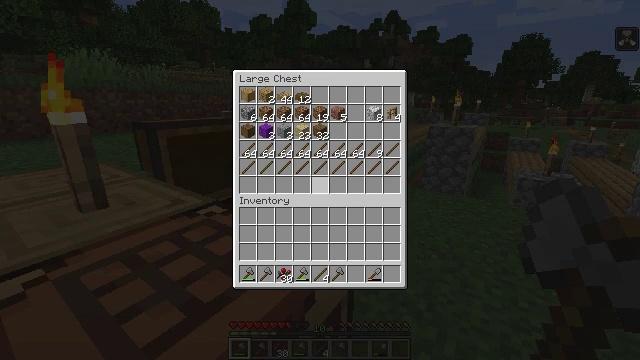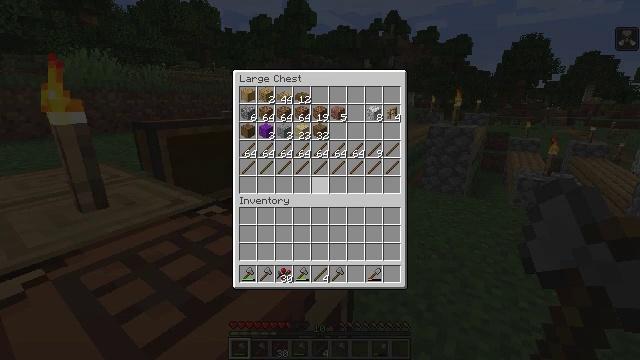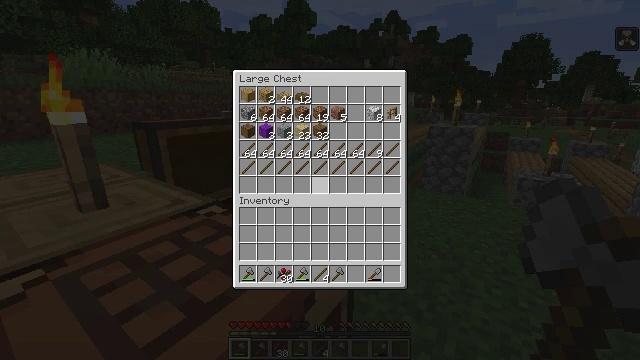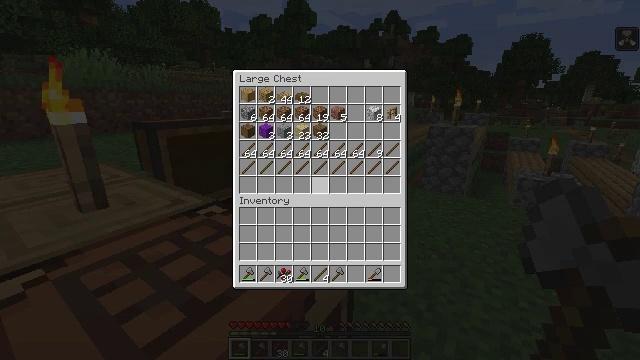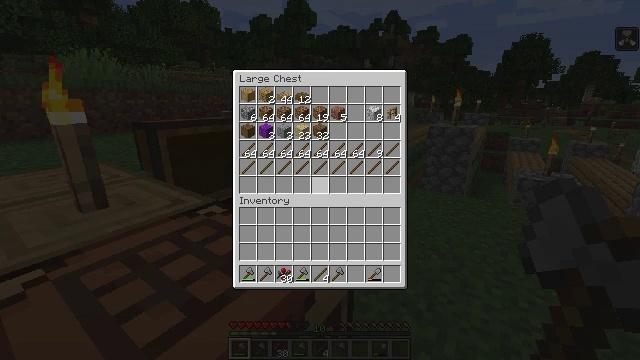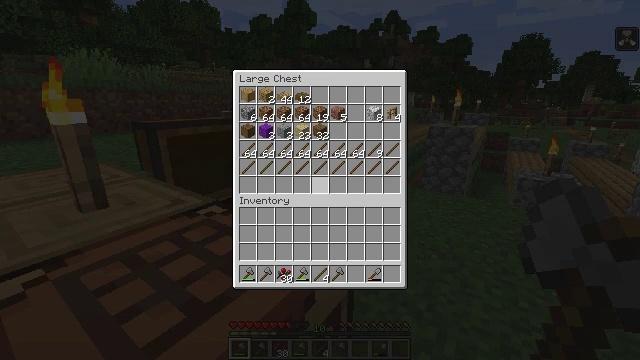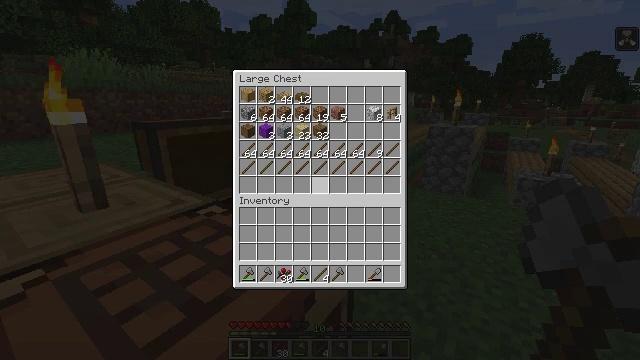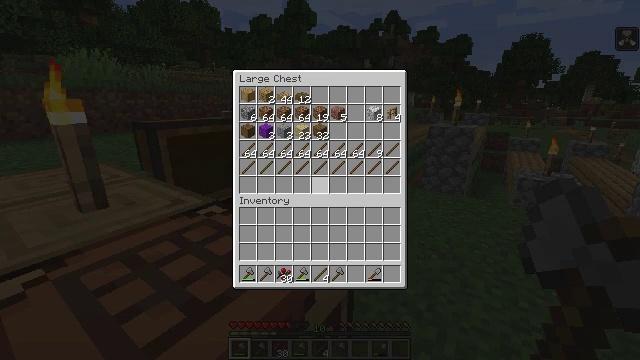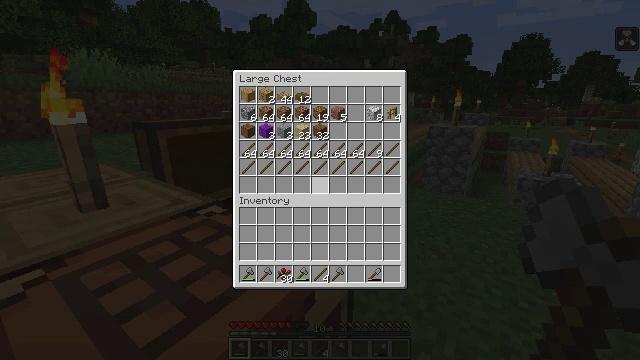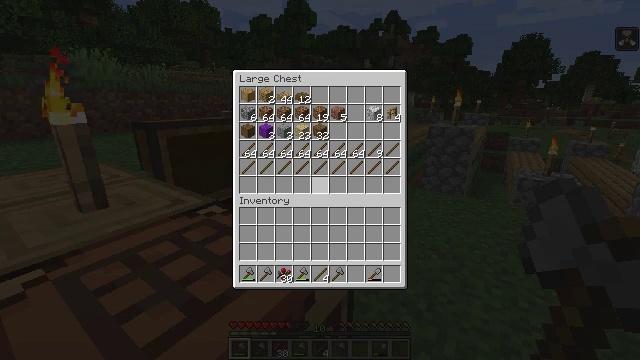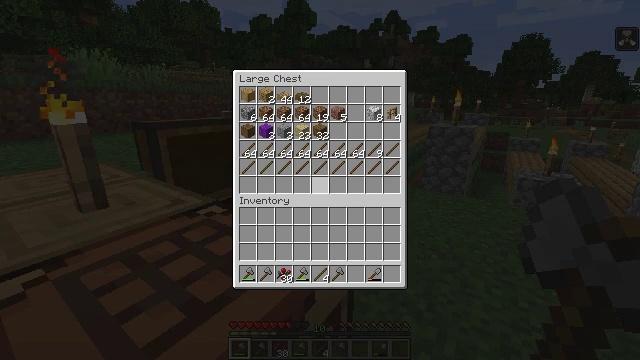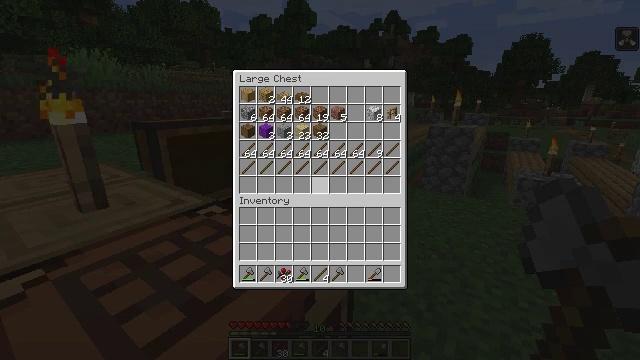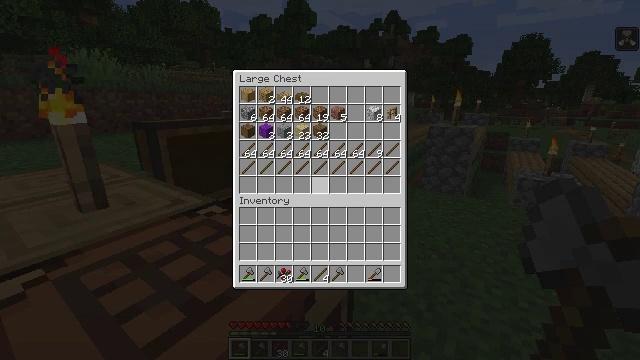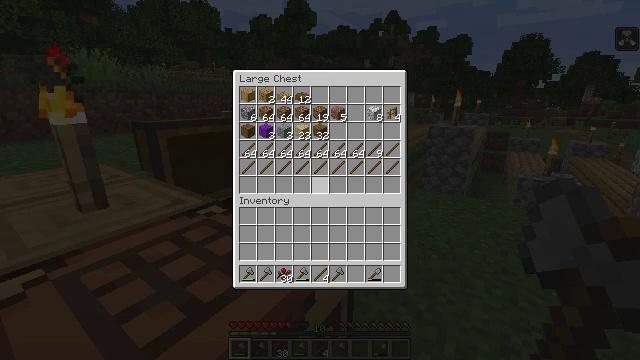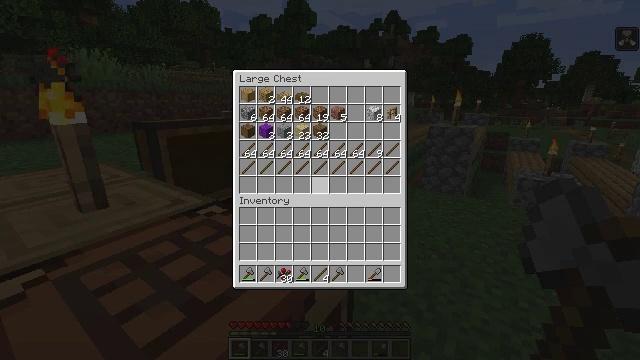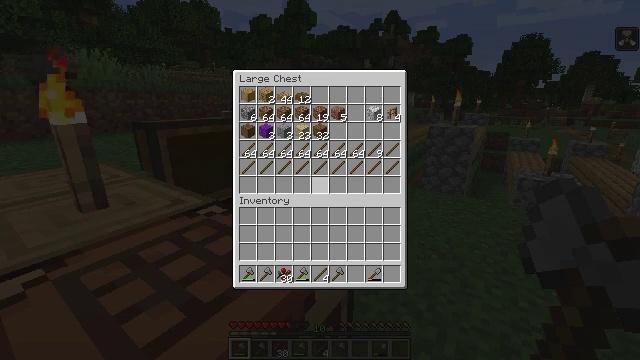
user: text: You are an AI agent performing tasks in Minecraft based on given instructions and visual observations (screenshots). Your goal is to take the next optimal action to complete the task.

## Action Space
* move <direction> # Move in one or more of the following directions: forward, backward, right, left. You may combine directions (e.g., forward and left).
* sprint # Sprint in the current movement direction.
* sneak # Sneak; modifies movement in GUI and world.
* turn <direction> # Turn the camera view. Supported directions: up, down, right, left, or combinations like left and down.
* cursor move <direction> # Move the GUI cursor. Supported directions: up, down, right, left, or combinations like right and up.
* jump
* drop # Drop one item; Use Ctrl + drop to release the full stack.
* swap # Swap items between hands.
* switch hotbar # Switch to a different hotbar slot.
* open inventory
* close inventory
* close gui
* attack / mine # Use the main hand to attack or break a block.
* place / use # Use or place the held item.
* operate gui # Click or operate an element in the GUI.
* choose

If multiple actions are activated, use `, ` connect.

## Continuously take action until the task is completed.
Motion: motion action
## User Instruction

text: Reclaim the chest into your inventory.
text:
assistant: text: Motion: no_op
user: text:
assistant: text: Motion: no_op
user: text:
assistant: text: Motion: no_op
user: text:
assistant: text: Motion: no_op
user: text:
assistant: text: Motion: no_op
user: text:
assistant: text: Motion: no_op
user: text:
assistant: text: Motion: no_op
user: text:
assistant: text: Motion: no_op
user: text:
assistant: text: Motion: no_op
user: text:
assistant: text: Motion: no_op
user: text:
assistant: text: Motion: no_op
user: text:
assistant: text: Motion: no_op
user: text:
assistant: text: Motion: no_op
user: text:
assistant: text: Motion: no_op
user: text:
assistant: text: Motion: no_op
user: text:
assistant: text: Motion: no_op
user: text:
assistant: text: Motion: no_op
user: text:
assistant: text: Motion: no_op
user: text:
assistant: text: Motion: no_op
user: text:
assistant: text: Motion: no_op
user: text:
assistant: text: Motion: close gui
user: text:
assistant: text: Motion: no_op
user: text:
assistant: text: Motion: no_op
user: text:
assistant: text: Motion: no_op
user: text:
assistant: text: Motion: turn left
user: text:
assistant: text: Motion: turn left
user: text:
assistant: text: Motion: turn left and up
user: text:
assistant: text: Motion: turn left and down
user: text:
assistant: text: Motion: no_op
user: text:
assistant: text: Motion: no_op